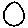
Label: circle